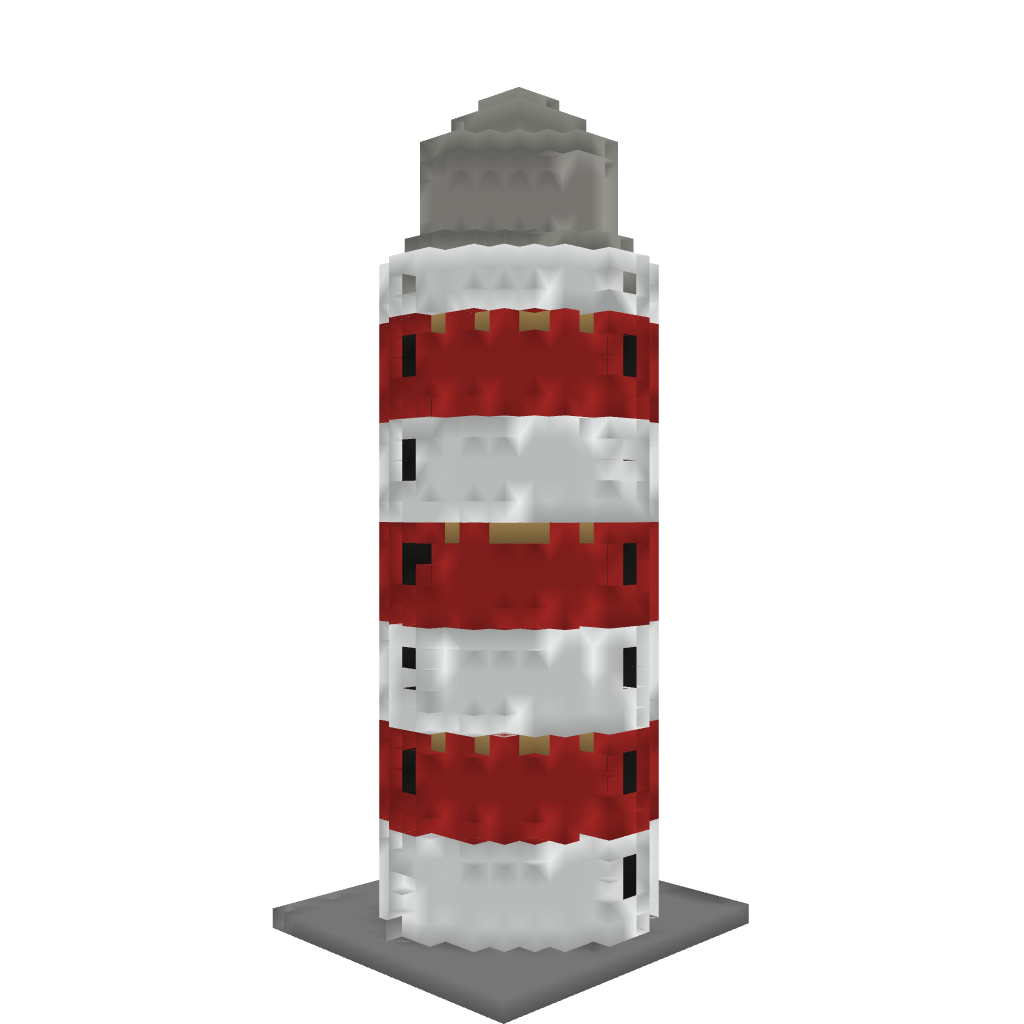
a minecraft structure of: small lighthouse